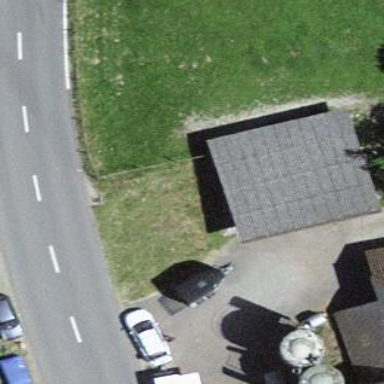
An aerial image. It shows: Shed building.